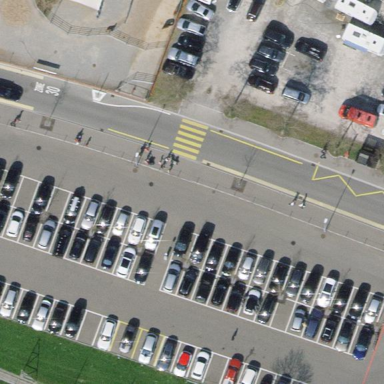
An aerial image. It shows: Parking area designed for buses as part of park and ride facility.